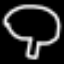
Label: mushroom